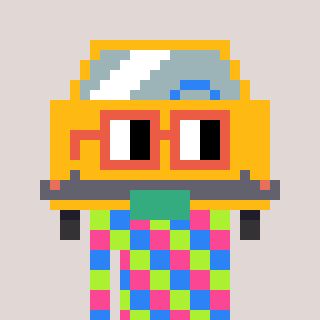
a pixel art character with square orange glasses, a taxi-shaped head and a cold-colored body on a warm background